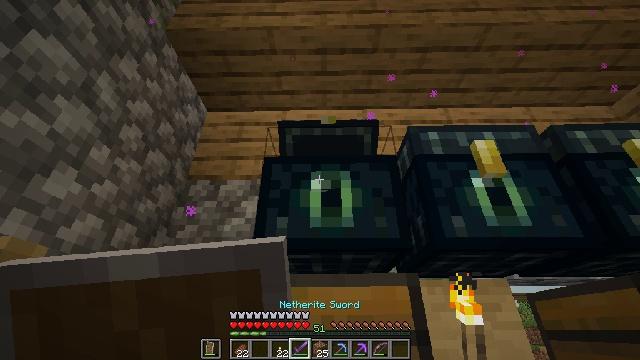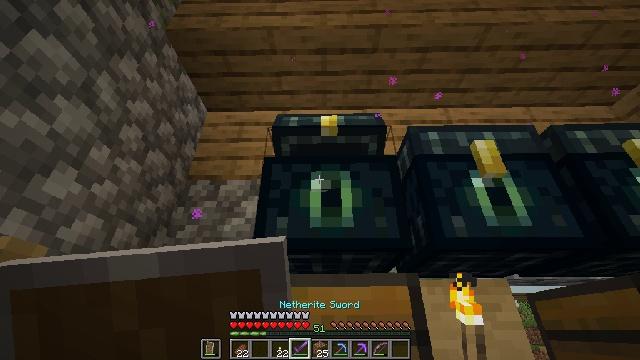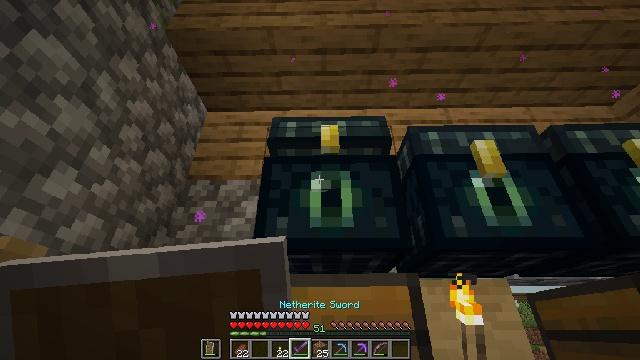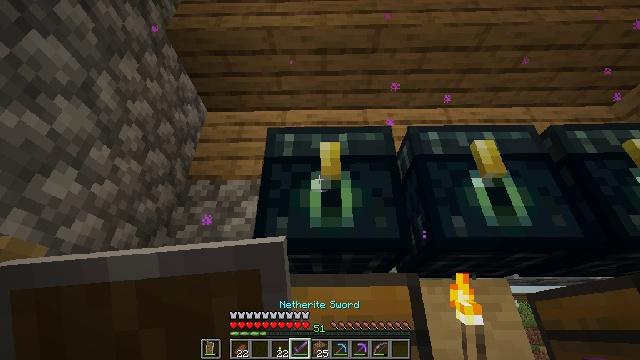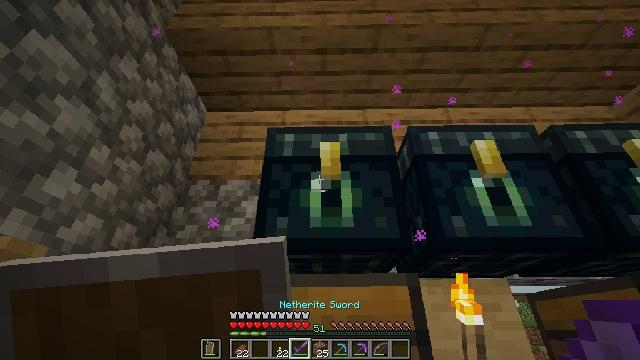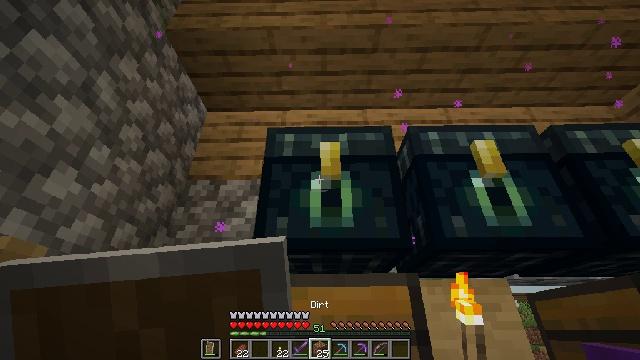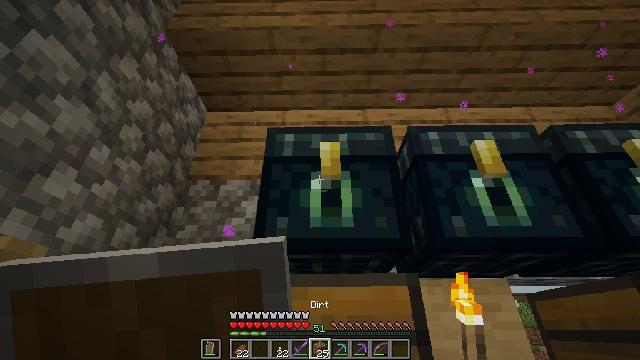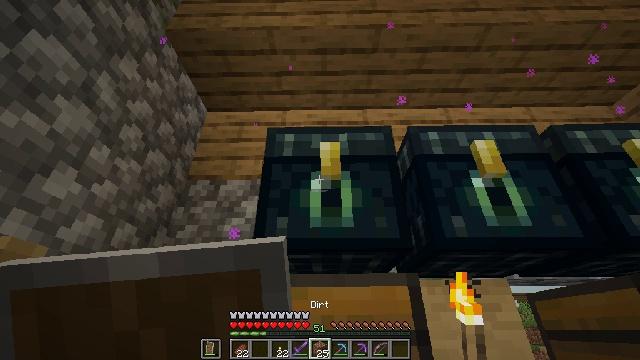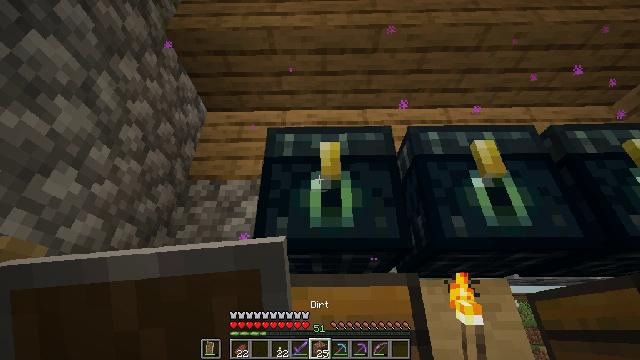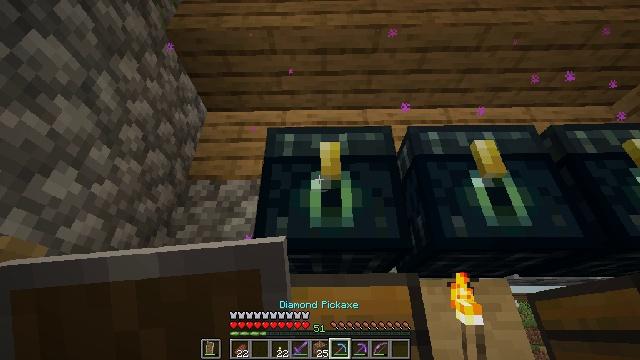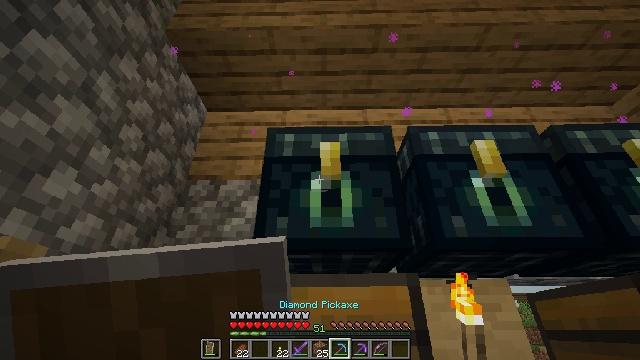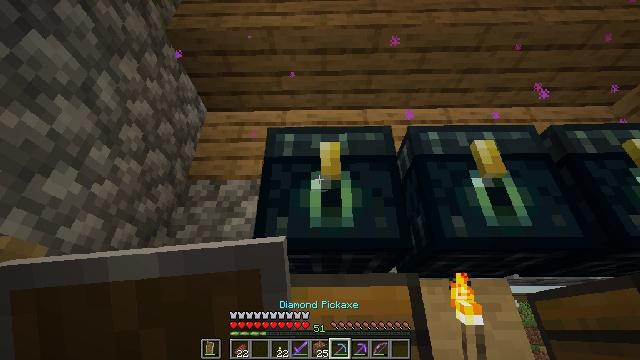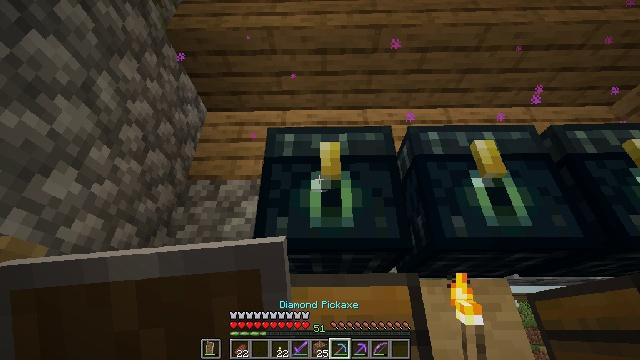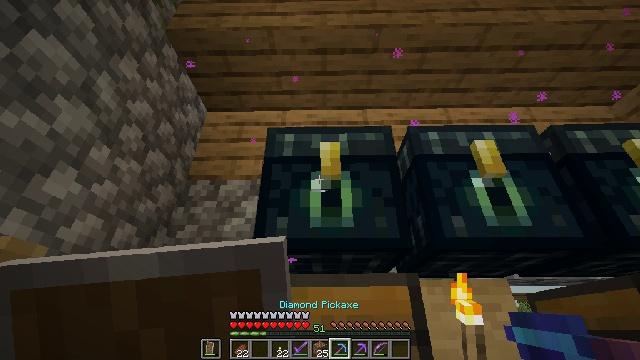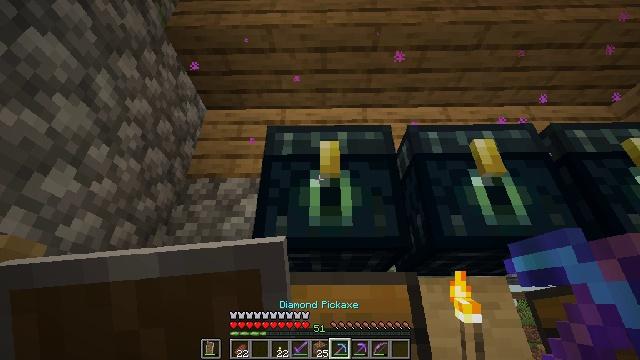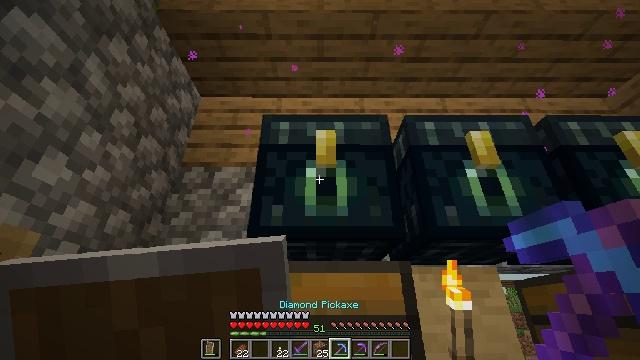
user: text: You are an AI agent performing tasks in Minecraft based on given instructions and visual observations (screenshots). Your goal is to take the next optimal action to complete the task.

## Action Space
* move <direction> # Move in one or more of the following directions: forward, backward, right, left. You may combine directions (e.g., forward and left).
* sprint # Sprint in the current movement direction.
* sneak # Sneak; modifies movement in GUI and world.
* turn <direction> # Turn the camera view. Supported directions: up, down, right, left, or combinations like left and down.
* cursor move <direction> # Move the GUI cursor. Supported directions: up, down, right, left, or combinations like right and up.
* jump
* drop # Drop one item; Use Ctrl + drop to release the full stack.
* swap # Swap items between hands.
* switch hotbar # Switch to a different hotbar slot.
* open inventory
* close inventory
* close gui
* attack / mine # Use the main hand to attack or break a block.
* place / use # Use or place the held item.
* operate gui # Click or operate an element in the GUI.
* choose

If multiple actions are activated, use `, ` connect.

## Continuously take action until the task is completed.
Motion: motion action
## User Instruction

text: Retrieve the ender chest safely.
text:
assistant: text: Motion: no_op
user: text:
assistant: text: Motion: no_op
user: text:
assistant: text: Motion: no_op
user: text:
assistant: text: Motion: no_op
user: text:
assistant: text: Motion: no_op
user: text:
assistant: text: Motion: no_op
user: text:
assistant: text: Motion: no_op
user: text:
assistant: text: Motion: no_op
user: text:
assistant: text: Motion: no_op
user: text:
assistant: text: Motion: no_op
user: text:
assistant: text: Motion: no_op
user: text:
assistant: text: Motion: no_op
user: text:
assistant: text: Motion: no_op
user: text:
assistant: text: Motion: no_op
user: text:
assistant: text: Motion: turn right and down
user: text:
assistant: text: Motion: no_op
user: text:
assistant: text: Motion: no_op
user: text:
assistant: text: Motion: no_op
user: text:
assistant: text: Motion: no_op
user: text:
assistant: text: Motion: no_op
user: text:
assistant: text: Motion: no_op
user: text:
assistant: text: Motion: no_op
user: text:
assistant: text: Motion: no_op
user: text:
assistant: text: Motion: no_op
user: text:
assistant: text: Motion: no_op
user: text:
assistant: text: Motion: no_op
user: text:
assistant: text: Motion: no_op
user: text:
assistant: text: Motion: no_op
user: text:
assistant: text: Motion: no_op
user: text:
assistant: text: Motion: no_op